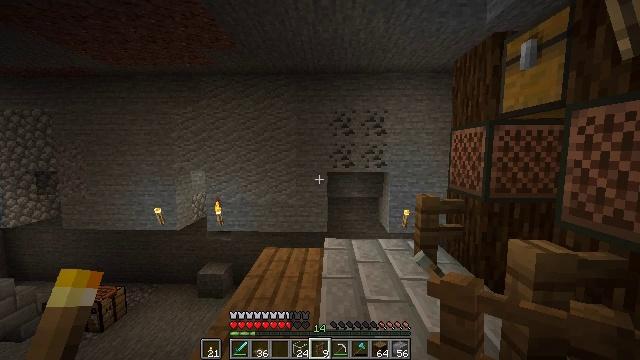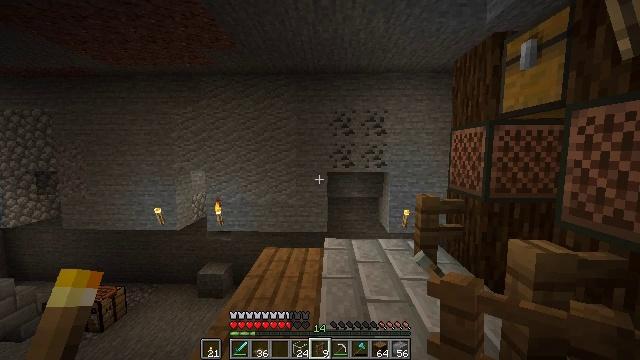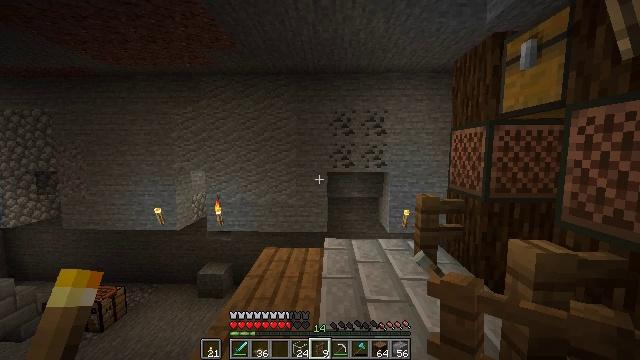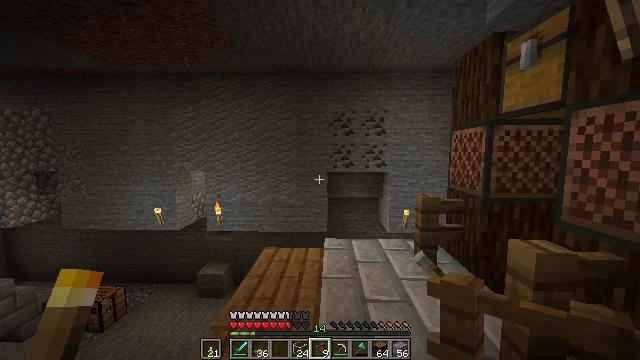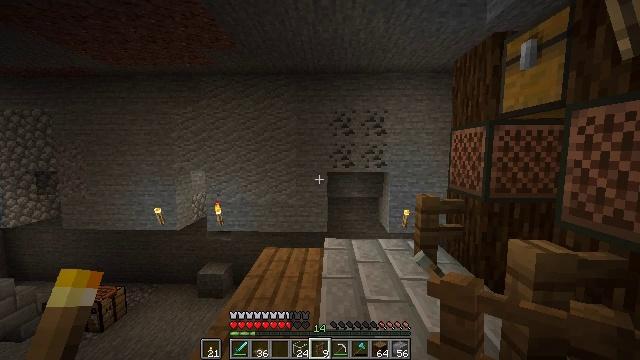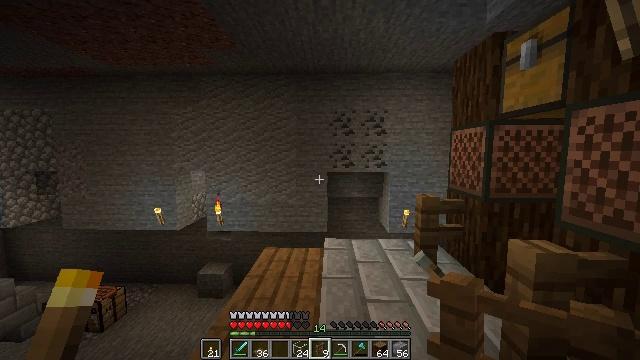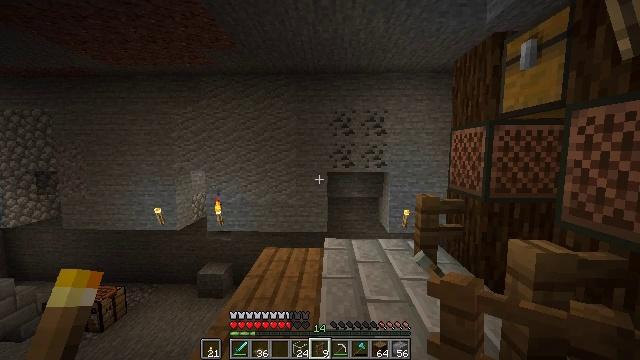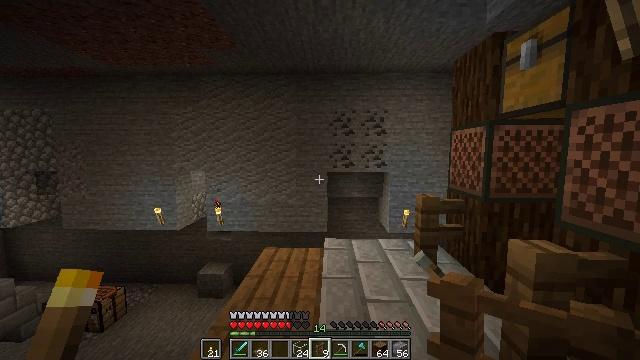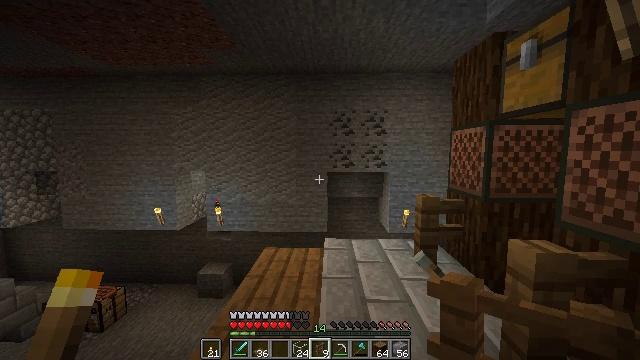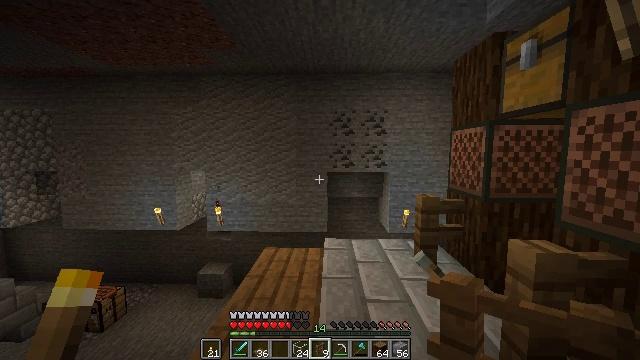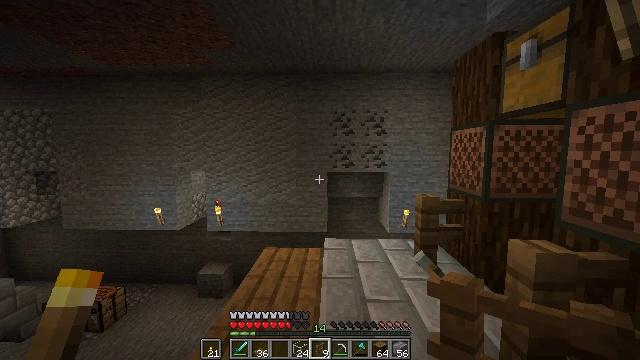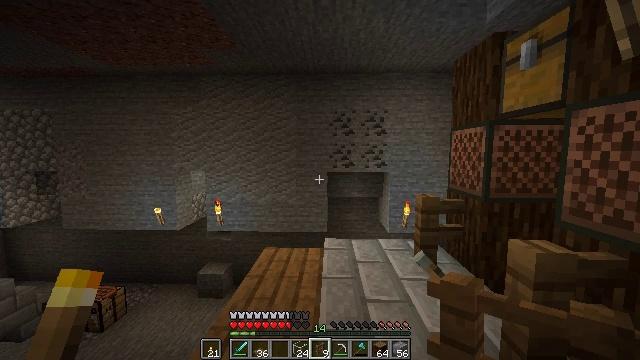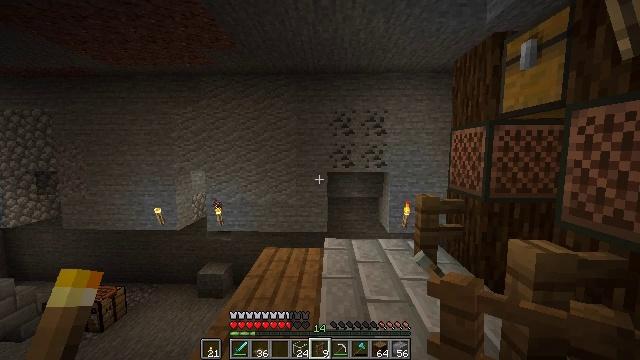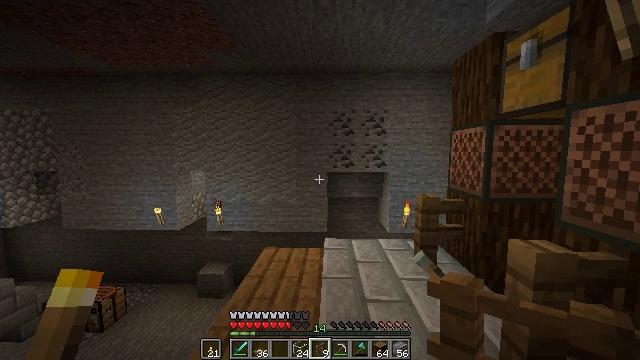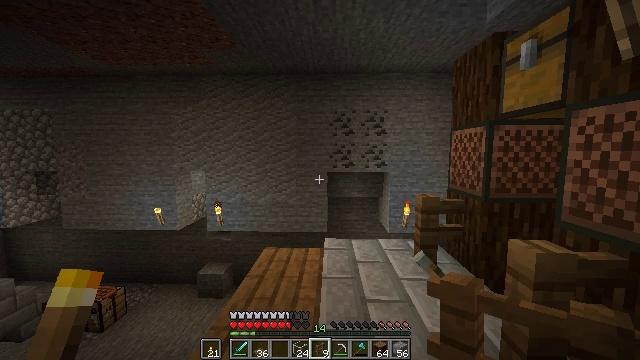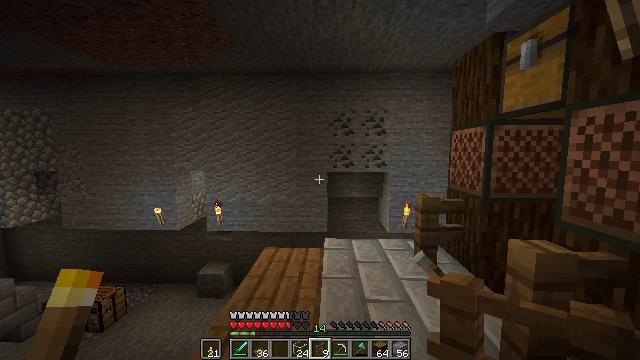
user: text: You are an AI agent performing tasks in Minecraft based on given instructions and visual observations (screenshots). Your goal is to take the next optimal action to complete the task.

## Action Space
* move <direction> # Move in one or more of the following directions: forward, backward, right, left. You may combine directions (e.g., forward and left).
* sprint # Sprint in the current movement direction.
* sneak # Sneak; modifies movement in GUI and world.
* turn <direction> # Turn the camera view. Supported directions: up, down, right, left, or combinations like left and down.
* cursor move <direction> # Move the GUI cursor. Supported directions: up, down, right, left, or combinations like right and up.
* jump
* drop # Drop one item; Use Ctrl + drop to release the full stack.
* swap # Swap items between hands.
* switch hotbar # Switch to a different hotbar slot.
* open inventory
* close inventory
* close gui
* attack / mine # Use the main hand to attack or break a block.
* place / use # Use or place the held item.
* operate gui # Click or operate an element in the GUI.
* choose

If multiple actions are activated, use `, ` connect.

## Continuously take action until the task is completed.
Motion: motion action
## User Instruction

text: Interact with the crafting table and make spruce stairs.
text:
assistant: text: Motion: no_op
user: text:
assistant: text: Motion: no_op
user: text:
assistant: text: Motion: no_op
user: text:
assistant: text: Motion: no_op
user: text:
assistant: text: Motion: no_op
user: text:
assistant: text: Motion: no_op
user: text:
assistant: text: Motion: no_op
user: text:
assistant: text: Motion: no_op
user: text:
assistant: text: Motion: no_op
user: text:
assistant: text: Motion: no_op
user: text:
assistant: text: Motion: no_op
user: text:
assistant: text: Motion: no_op
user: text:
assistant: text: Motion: no_op
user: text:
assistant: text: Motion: no_op
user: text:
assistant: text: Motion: no_op
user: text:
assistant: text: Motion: no_op
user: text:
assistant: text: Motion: no_op
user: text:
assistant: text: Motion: no_op
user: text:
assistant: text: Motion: no_op
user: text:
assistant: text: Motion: no_op
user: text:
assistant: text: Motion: no_op
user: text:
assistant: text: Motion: no_op
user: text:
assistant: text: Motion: no_op
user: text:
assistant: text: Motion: no_op
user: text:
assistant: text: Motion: no_op
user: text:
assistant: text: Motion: no_op
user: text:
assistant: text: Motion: no_op
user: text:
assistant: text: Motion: no_op
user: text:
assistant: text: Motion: no_op
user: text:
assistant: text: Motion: no_op